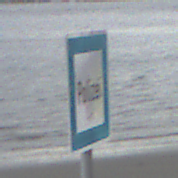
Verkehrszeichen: Polizei
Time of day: Midday
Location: Outdoor (Suburban)
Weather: Overcast
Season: NotSpecified
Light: Natural